Field crop: maize
Growth stage: 2
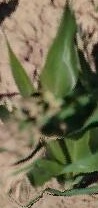
Species: maize